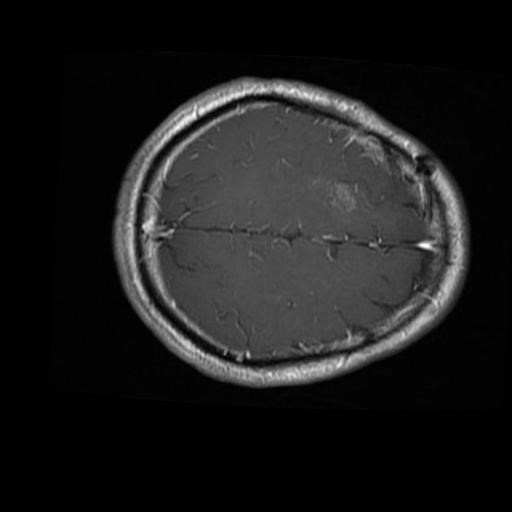
Label: brain_glioma